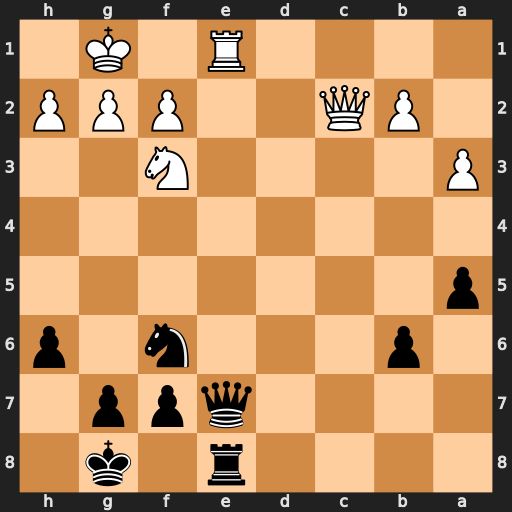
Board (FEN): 4r1k1/4qpp1/1p3n1p/p7/8/P4N2/1PQ2PPP/4R1K1
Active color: b
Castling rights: -
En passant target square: -
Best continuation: Qxe1+ Nxe1 Rxe1#